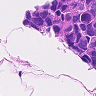
Metastatic tissue present: no